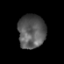
Tissue: prostate
Cell type: T cells
Senescence score: 0.3305
Nuclear area (px): 906
Mean DAPI intensity: 87.839